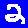
Digit: 2